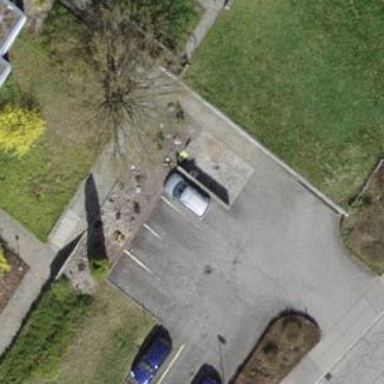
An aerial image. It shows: Parking area.